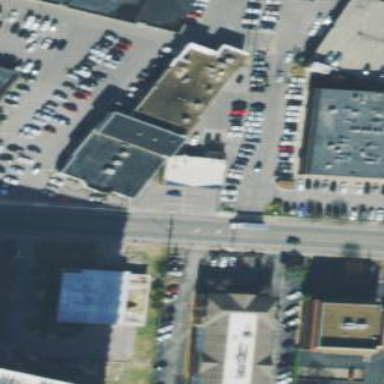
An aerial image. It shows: Commercial building.